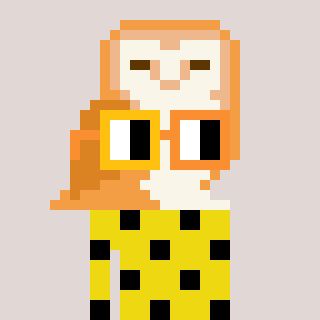
a pixel art character with square yellow and orange glasses, a owl-shaped head and a yellow-colored body on a warm background